Question: What is the value of the measurement in the image?
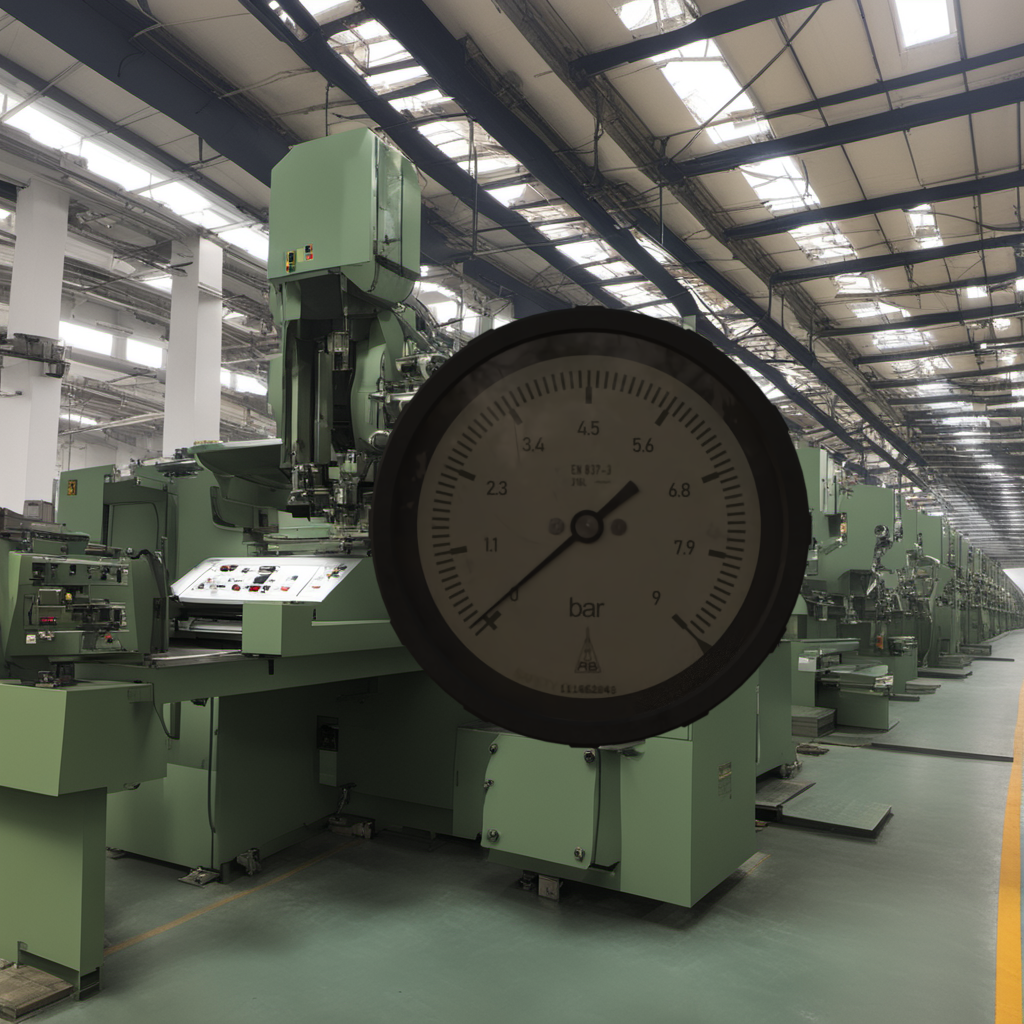
Answer: The result is 0.16
Question: What is the value range of the measurement in the image?
Answer: The range is from 0 to 9
Question: What is the minimum and maximum value range of the measurement in the image?
Answer: The minimum value is 0 and the maximum value is 9